Question: So here's my problem. I have 3 tables

'case_assign.cfid => case_fields.cfid and case_assign.uid => users.uid'.
The single query I am trying to write basically fetches all the cases between two dates while also selecting every person assigned to the case via the case_assign table and the case_assign table also fetches the names via the uid fields in both it and the users table.
Now here's the challenge. Since many people can be assigned to any one case, it will be fetching multiple rows from case_assign for a single row fetched from case_fields but the query isn't case_assign based, its case_fields based which means that I will get an error saying something like "mysql error: too many fields returned" or something like that.
So I am thinking, is there a way I can return the total number of rows selected for any one query gotten from the case_assign table into an array that will be sent to the client then I can probably json.parse() it on the client side.
Thanks
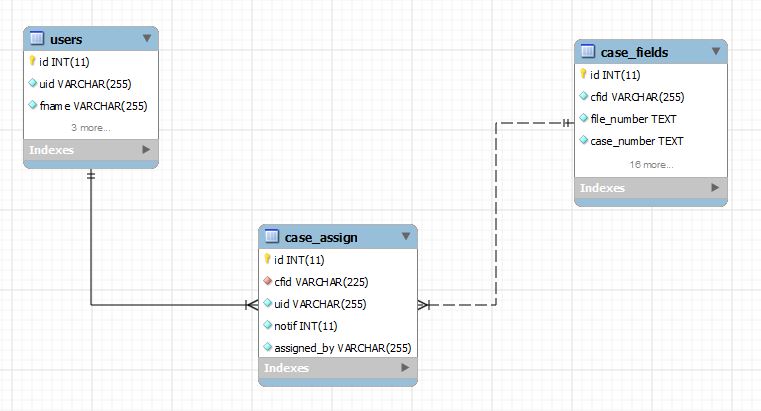
Answer: '''
SELECT cf.cfid, GROUP_CONCAT(u.fname) assignees
FROM case_fields cf
LEFT JOIN case_assign ca ON cf.cfid = ca.cfid
LEFT JOIN users u ON ca.uid = u.uid
GROUP BY cf.cfid
'''
This will create a comma-separated list of user names in 'assignees'. You can split this into an array in the client application.
Or you can use this query:
'''
SELECT cf.cfid, u.fname
FROM case_fields cf
LEFT JOIN case_assign ca ON cf.cfid = ca.cfid
LEFT JOIN users u ON ca.uid = u.uid
ORDER BY cf.cfid
'''
Then as you loop through the results, check if the current 'cfid' is the same as the previous one; if it is, append 'fname' to the assignee list, otherwise start a new entry in the result array.